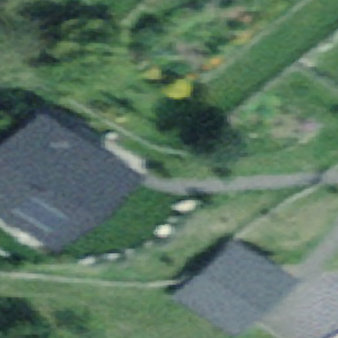
Label: other